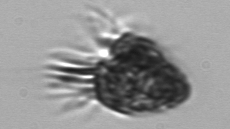
Label: Ciliophora